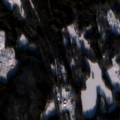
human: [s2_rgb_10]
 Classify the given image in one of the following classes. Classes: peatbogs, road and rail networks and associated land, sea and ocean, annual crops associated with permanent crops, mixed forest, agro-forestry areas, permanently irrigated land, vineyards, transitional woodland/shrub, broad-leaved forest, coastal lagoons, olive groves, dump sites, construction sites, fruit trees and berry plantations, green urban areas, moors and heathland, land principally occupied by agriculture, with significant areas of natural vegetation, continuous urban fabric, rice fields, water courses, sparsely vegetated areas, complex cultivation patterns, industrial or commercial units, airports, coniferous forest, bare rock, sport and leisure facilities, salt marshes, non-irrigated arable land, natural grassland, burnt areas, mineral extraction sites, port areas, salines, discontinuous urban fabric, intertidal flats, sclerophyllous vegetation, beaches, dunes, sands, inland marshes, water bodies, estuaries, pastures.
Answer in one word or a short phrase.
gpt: coniferous forest, mixed forest